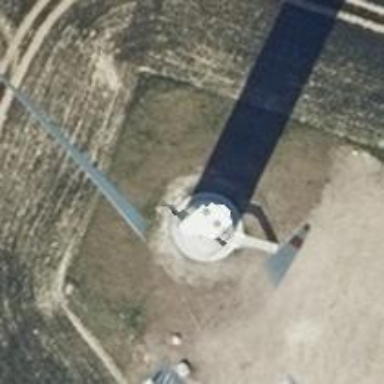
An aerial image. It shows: Wind generator of the horizontal axis type made by Vestas.